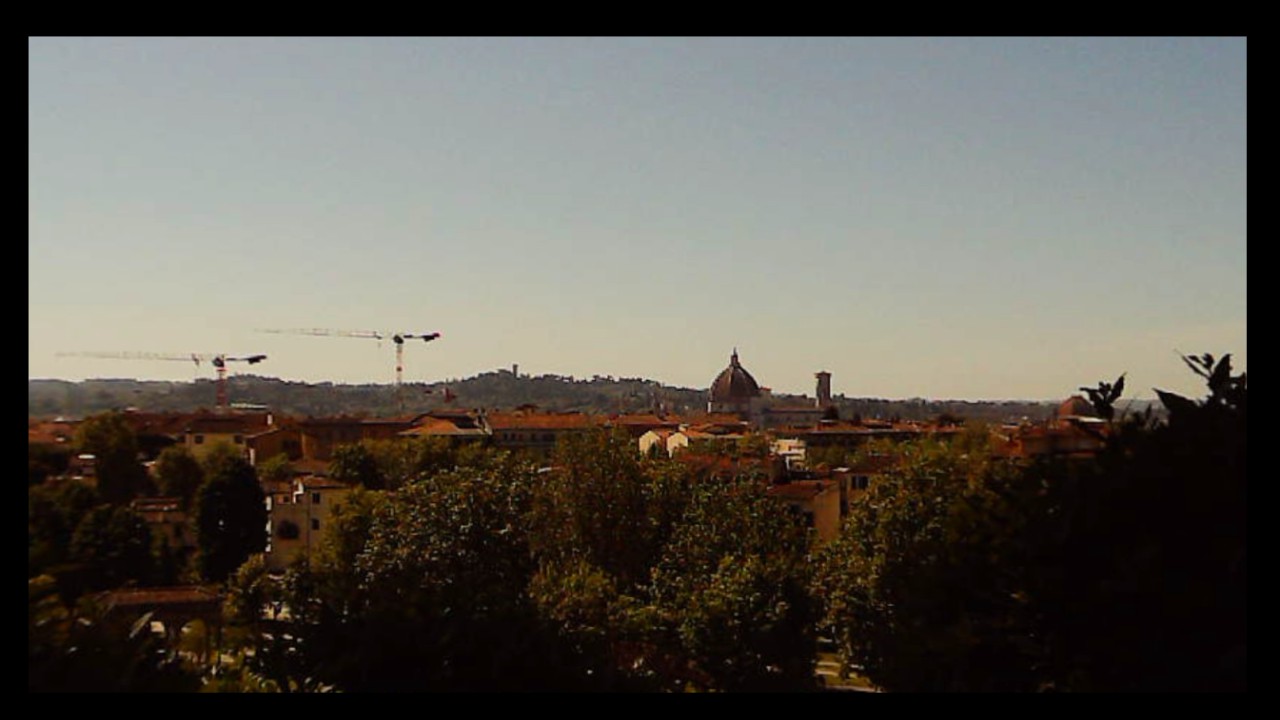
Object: Betafpv air75